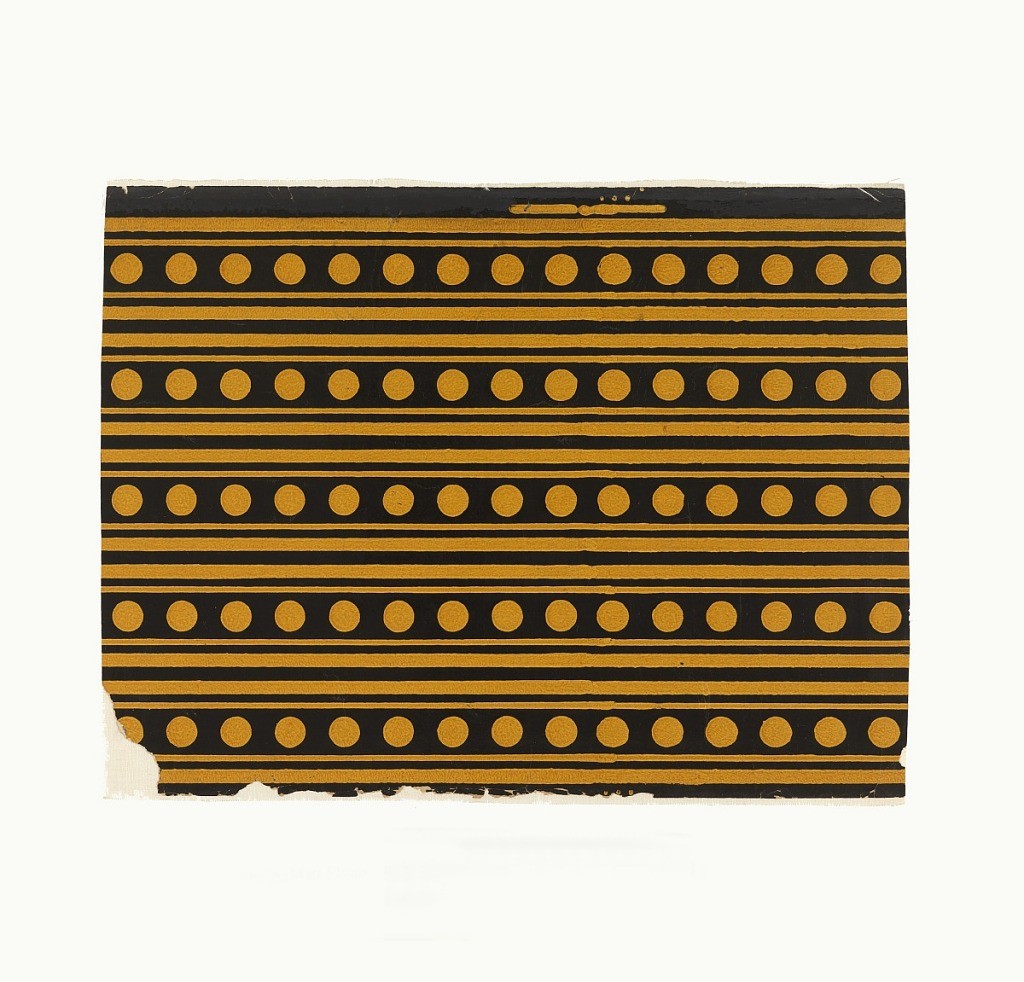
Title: Border
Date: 1880–90
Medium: Machine-printed and varnished
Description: Five borders printed across width of paper. Wide black band containing row of mustard-yellow dots, with narrow black band above and below wide band. Printed on mustard-yellow ground.